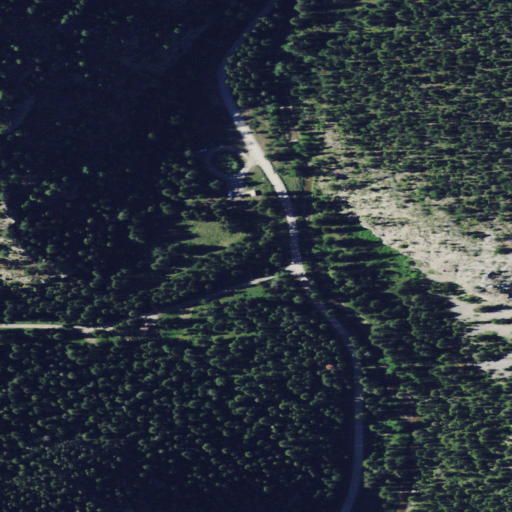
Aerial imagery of valley in Montana named Hay Canyon containing evergreen forest and shrub